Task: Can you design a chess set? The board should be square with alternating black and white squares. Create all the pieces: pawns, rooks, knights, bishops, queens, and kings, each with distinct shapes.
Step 2010:
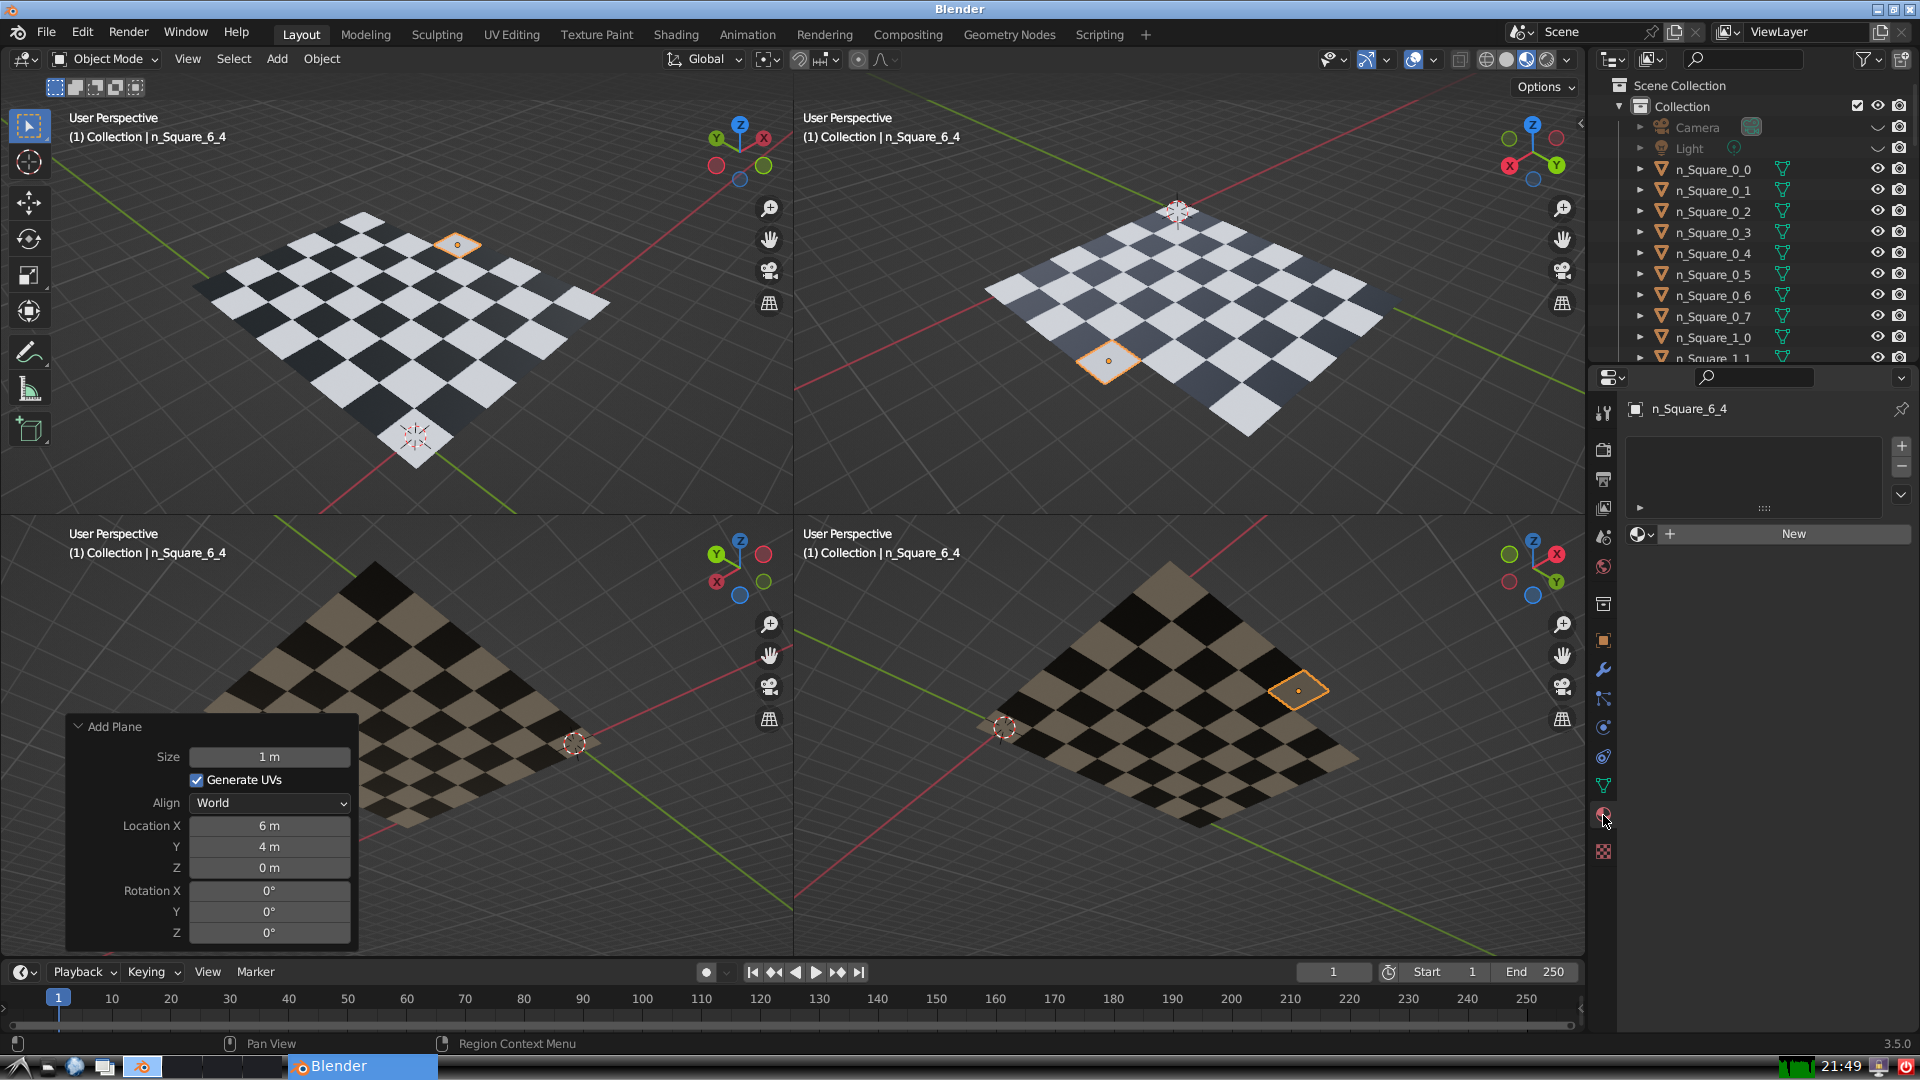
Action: {"mouse_move": [1636, 534]}